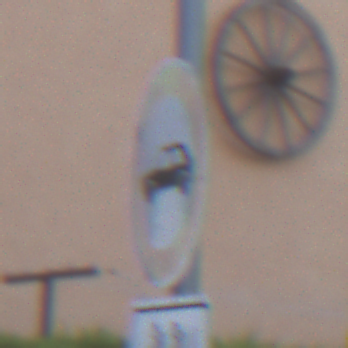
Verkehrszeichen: VerbotPersonenkraftwagen
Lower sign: ZeitangabenMitBeschraenkungAufWochentage9
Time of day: SunriseSunset
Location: Outdoor (Urban)
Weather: Clear
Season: NotSpecified
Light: Natural